Question: I currently have a view set up in Storyboard comprised of an 'UIImageView' on top and a 'UICollectionView'. The 'UIImageView' has a fixed height, while the 'UICollectionView' has a variable height depending on the number of cells associated with it.

What I am trying to figure out is how to set up the scrolling so that the entire master view could scroll vertically, meaning that the 'UIImageView' would not stay locked on the top, and that when I scroll past a certain height in the 'UICollectionView' it could then perform some action such as downloading more items to placed into additional cells?
Thanks!
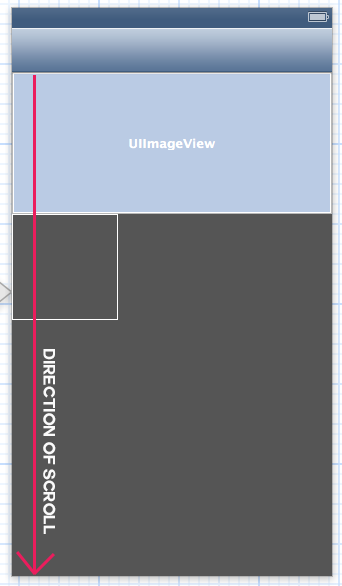
Answer: I think your focus is on header view of collection view.
Refer to <URL> for complete understanding: